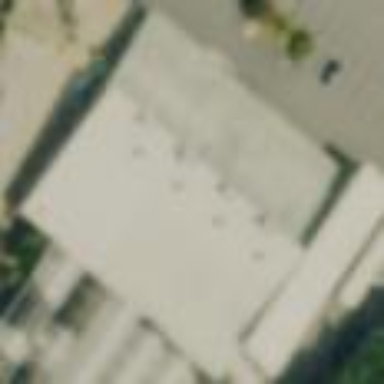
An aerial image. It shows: Retail building that houses garden center.